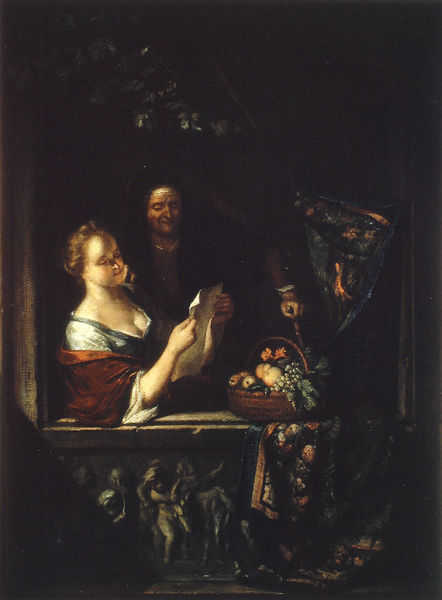
Titel: Lesendes Mädchen im Fenster
Künstler: Nicolaas Six
Institution: Bremen, Kunsthalle
Schlagwörter: dunkel, gemälde, haut, mann, mädchen, fenster, frau, kleid, licht, blick, dame, obst, schal, alt, alte, falten, mensch, porträt, vorhang, brüstung, sonne, haare, decke, paar, blatt, dekollte, stock, früchte, trauben, apfel, balkon, relief, äpfel, liebe, papier, wein, kopftuch, lesen, korb, zettel, geschenk, weintrauben, brief, liebesbrief, lesend, traube, weinblätter, putti, obstkorb, lektüre, kupplerin, verehrer, l, fenstergemälde, enbrief